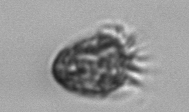
Label: Ciliophora